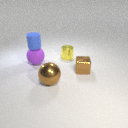
small brown metal cube to the right of large brown metal sphere